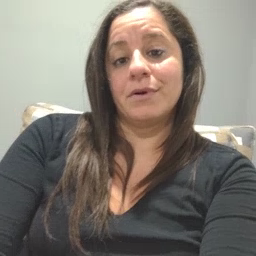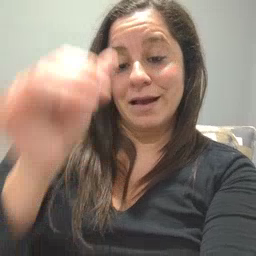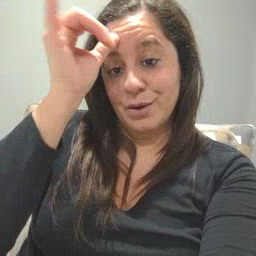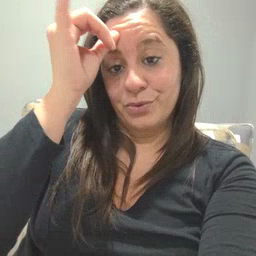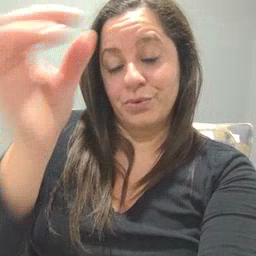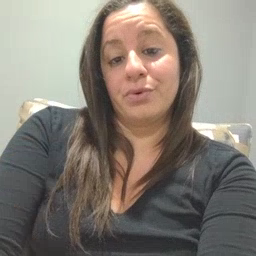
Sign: cow